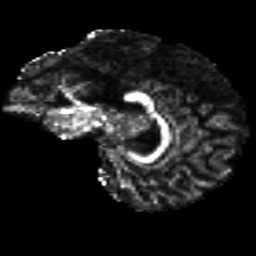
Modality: FA
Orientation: sagittal
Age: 21
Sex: male
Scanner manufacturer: siemens
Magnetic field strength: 3 T
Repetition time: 8.8 s
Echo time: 0.085 s